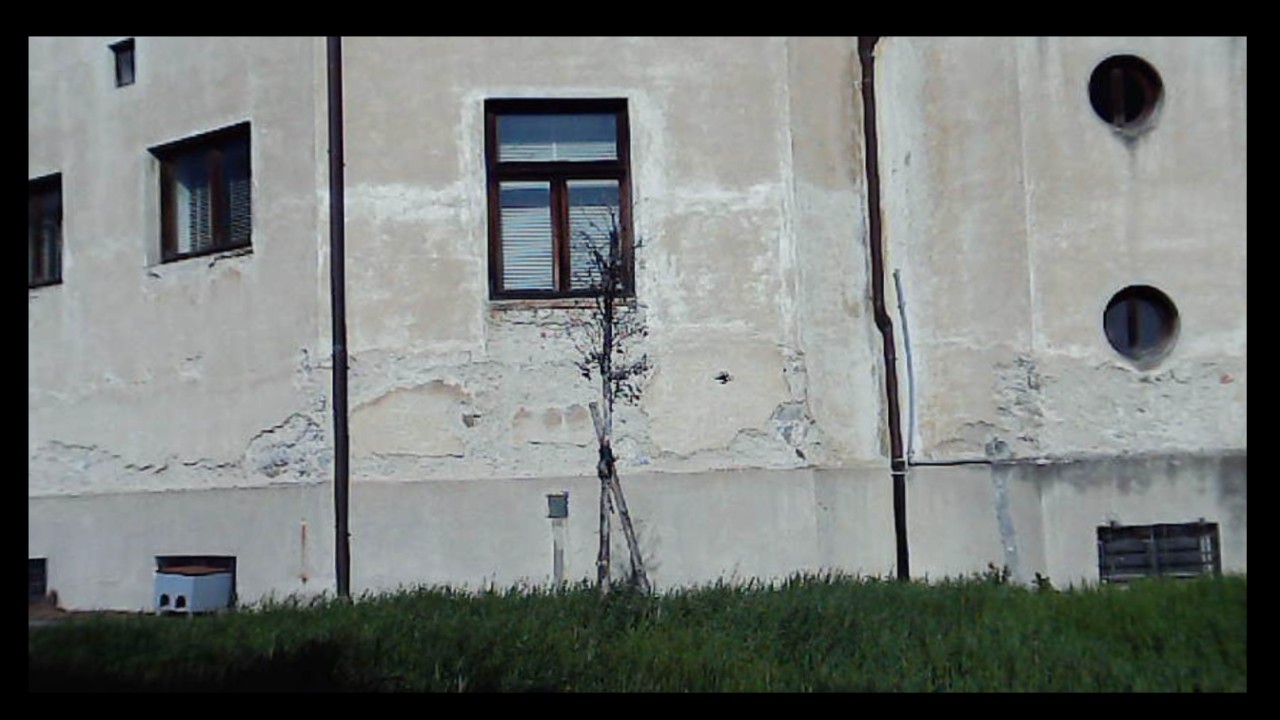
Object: Betafpv air75